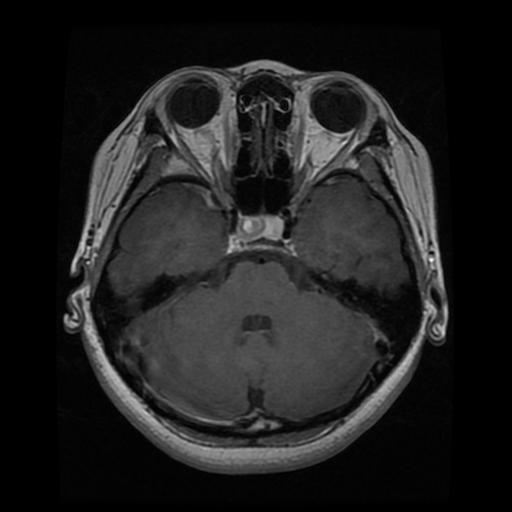
Label: pituitary